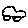
Label: car